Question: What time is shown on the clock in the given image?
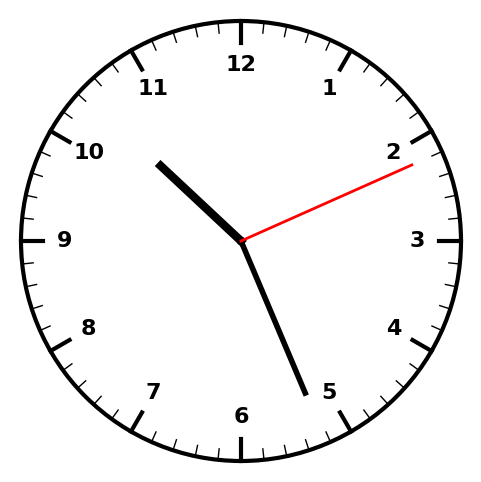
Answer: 10:26:11